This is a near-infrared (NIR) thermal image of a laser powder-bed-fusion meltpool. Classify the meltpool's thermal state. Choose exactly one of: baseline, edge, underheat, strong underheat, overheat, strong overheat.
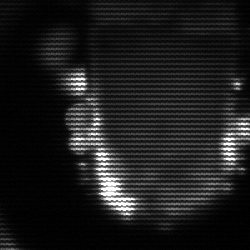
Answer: baseline